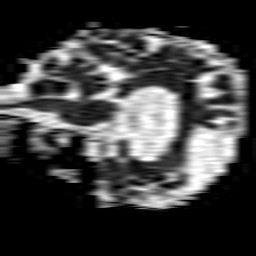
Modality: ADC
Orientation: sagittal
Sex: female
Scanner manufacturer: philips
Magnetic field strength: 1.5 T
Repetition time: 3.389 s
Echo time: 0.06899 s